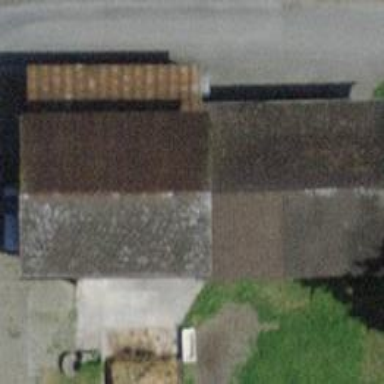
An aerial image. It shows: Farm auxiliary building.